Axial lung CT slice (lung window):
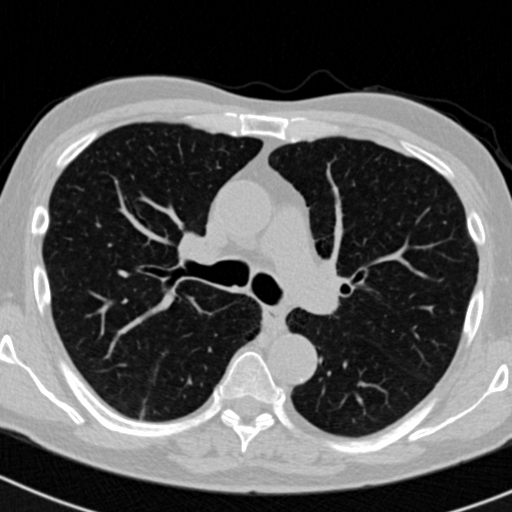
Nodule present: no